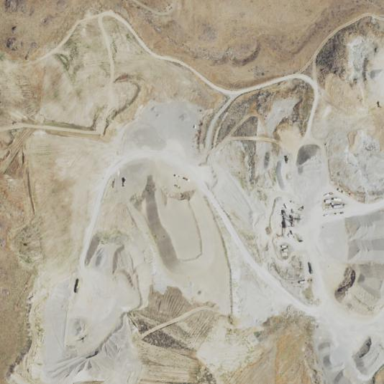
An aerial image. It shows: Quarry area.